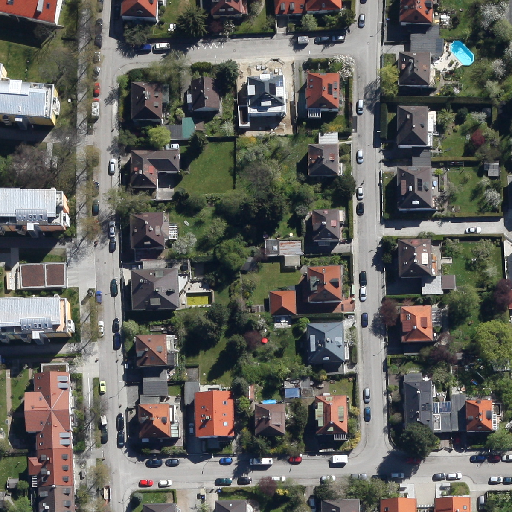
Referring expression: car driving on the road